Interaction volume radius: 10 \u00c5
Interaction volume height: 15 \u00c5
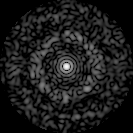
Disorder parameter: 0.8666